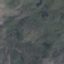
Label: HerbaceousVegetation